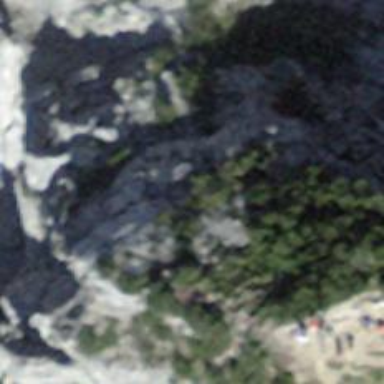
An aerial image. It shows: Cliff in nature.